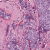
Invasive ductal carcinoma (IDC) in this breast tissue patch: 1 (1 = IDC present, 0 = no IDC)